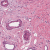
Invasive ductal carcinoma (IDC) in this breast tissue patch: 0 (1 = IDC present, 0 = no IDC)